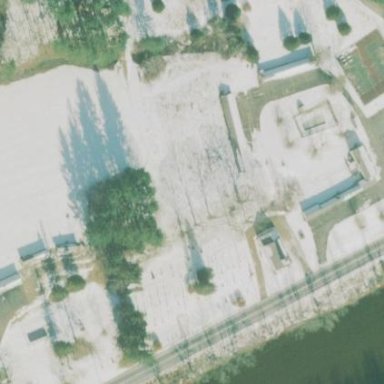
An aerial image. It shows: Cemetery that holds historical significance.